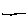
Label: line